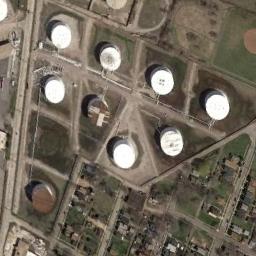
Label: storage_tank